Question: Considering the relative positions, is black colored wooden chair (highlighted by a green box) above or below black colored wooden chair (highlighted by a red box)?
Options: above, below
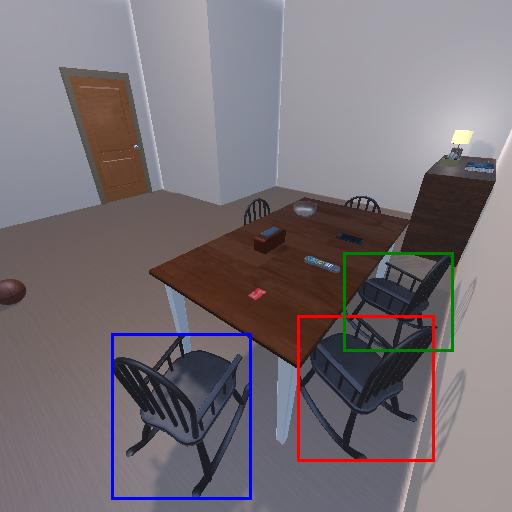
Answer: above